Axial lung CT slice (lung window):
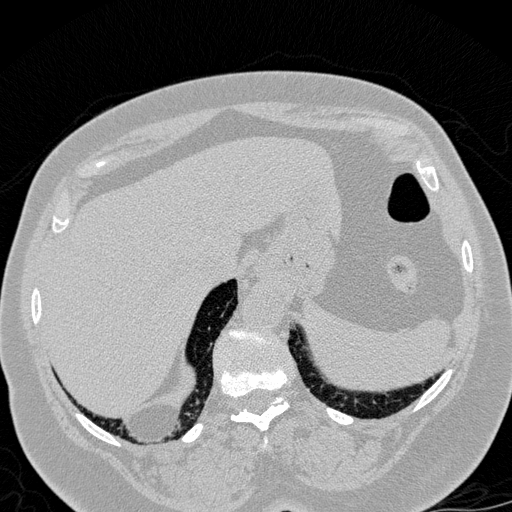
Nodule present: no